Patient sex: F
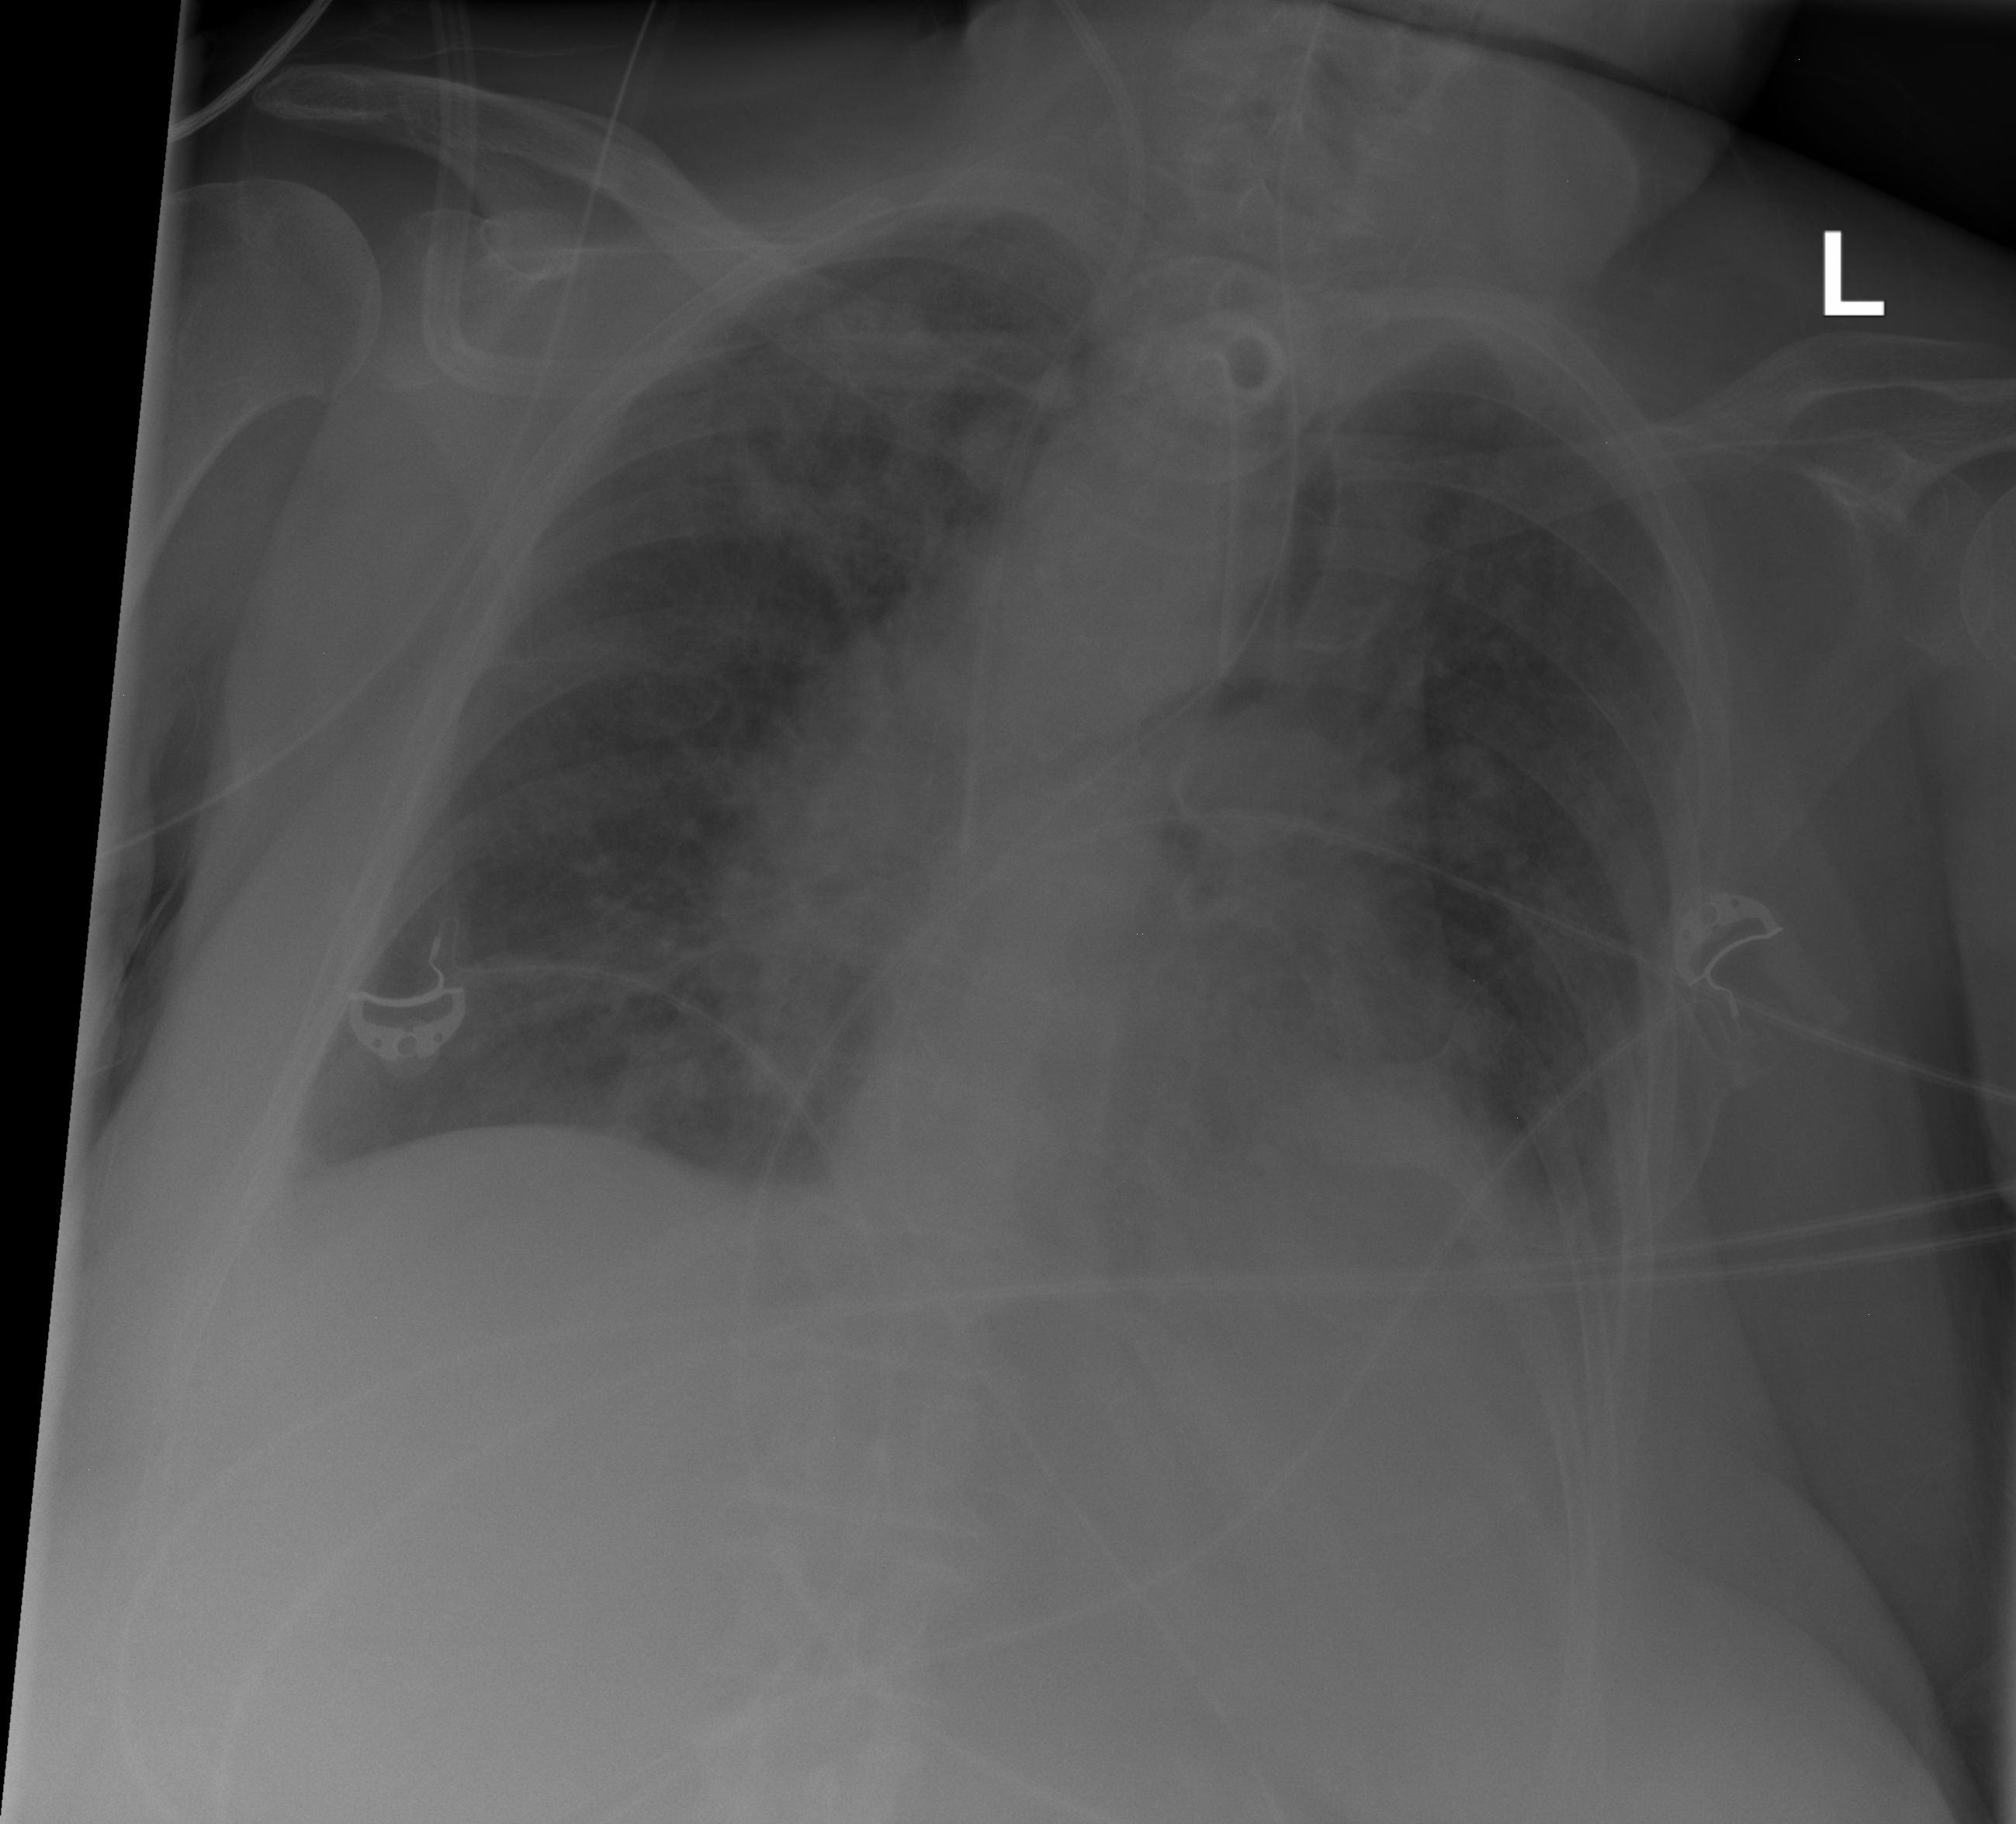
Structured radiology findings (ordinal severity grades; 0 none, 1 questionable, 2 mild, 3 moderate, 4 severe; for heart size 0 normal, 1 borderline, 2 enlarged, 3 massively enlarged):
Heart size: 2
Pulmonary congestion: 2
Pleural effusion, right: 1
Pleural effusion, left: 2
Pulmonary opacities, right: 2
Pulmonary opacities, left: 1
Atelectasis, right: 2
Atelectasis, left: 2